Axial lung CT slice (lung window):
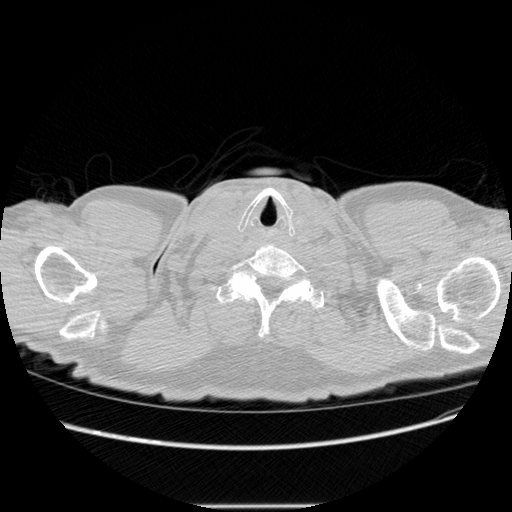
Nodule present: no